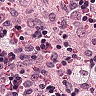
Metastatic tissue present: no